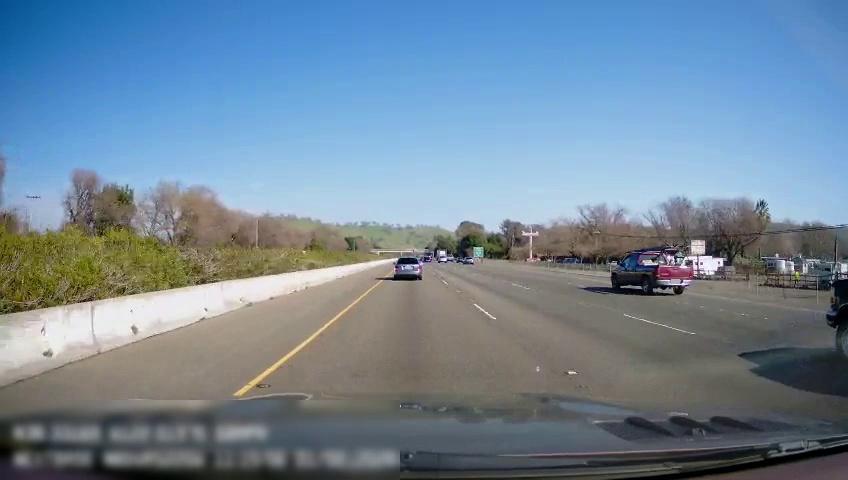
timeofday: Day
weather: Sunny
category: Drivable Space
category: Vehicles | Truck
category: Vehicles | Car
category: Vehicles | Truck
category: Vehicles | Truck
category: Vehicles | SUV
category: Lanes | Current Lane
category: Lanes | Current Lane
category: Lanes | Alternate Lane
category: Lanes | Alternate Lane
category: Lanes | Alternate Lane
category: Traffic | Signs